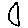
Label: moon